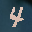
Label: 4